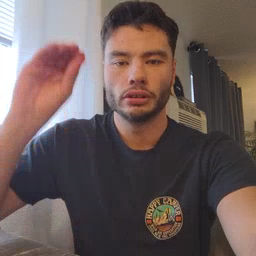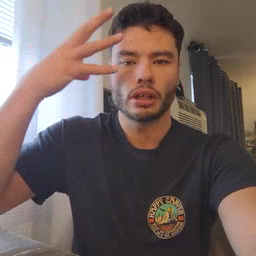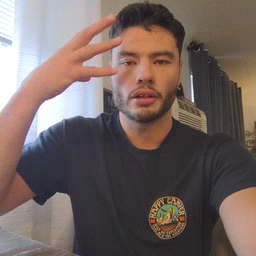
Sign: sun